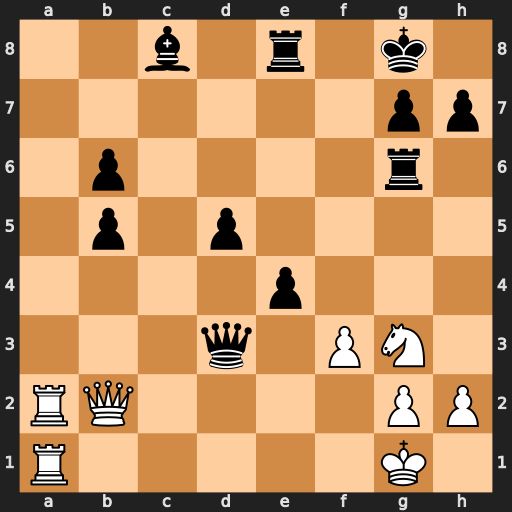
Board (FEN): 2b1r1k1/6pp/1p4r1/1p1p4/4p3/3q1PN1/RQ4PP/R5K1
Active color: w
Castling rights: -
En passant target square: -
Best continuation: Ra3 Qc4 Rc1 exf3 Rxc4